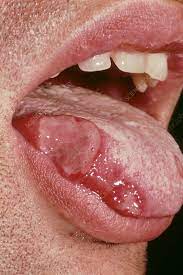
Condition: Mouth Ulcer